Question: Suppose I have a multi-segment polygon. I defined the vertices like this in Matlab:
'''
X = [-1 -1 1 1;
-4 -4 -3 -3];
Y = [0 5 5 0;
-6 -8 -8 -6]
'''
And I can plot this multi-segment polygon like this:
'''
patch(X',Y',[1 1 1 1;1 1 1 1]')
'''
And here is the look of it:

How Can I find out if a particular point is in the regions defined by my polygons?
Please notice that I want to lump these two shapes together and treat them the same in this matter
I can do it with one polygon with this code, but it doesn't work for more:
'''
inpolygon(A(1),A(2), X(1,:),Y(1,:))
'''
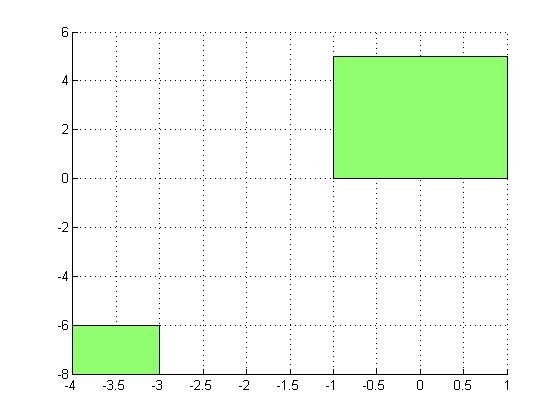
Answer: <URL> such that no connection is made.
This test case gives me expected results:
'''
X = [-1 -1 1 1 ;
-4 -4 -3 -3];
Y = [ 0 5 5 0 ;
-6 -8 -8 -6];
X = [X';nan(1,size(X,1))];
Y = [Y';nan(1,size(Y,1))];
isIn = inpolygon([-3.5,-2,0],[-7,-4,2],X(:),Y(:))
'''
which outputs
'''
isIn =
1 0 1
'''